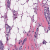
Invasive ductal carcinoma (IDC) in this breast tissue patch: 1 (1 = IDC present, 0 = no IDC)